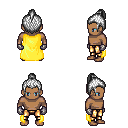
a pixel art fantasy rpg character, male body template, human, dark skin, yellow cape, gold greaves, white short topknot hairstyle, metal gloves, four views (front, back, left, right), 2x2 character sprite sheet, small pixel art, hard edges, no anti-aliasing